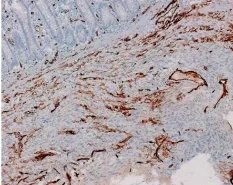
Immunochemistry findings. And. And CD34.
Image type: pathology (immunostaining)